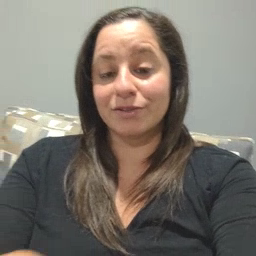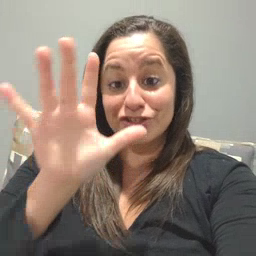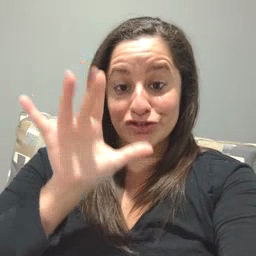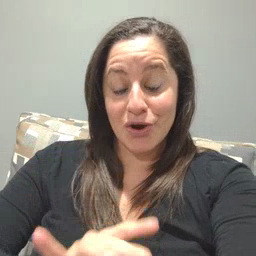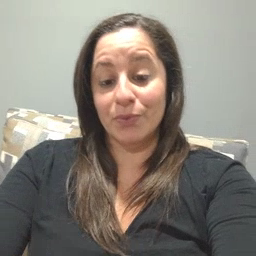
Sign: snow